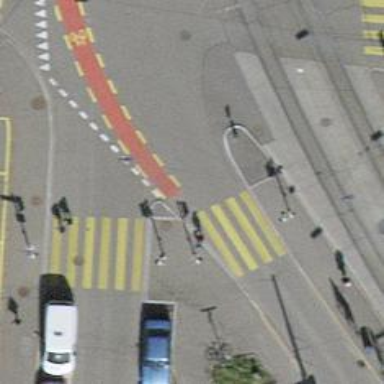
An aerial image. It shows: Kerb barrier.